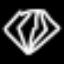
Label: diamond